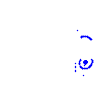
Particle: proton